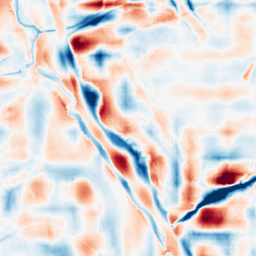
Category: wavelet
Decomposition family: wavelet_reverse_biorthogonal
Decomposition parameters: wavelet: rbio5.5
level: 5
Upsampling method: sinc_blackman
Upsampling parameters: scale: 2
kernel_size: 8
Upsampling scale: 2